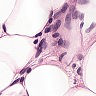
Metastatic tissue present: yes